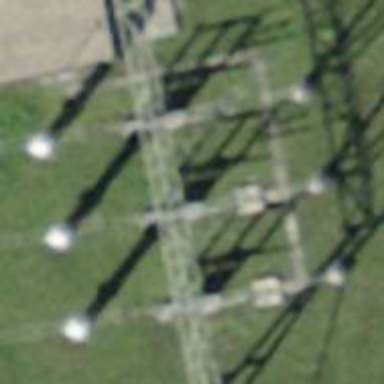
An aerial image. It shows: Insulator used in power systems.